Interaction volume radius: 10 \u00c5
Interaction volume height: 25 \u00c5
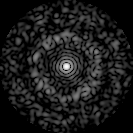
Disorder parameter: 0.8508